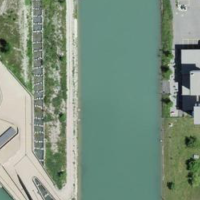
EUNIS habitat code: 15
Species observed at this site:
Lathyrus vernus
Aquilegia vulgaris